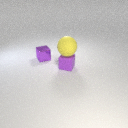
small purple metal cube behind small purple rubber cube